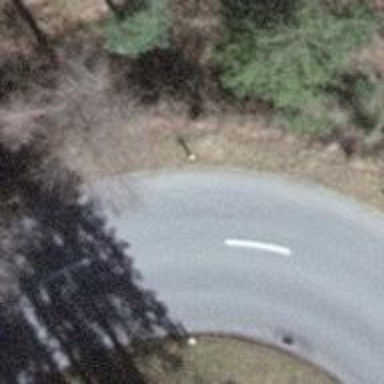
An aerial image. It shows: Tertiary road with asphalt surface.